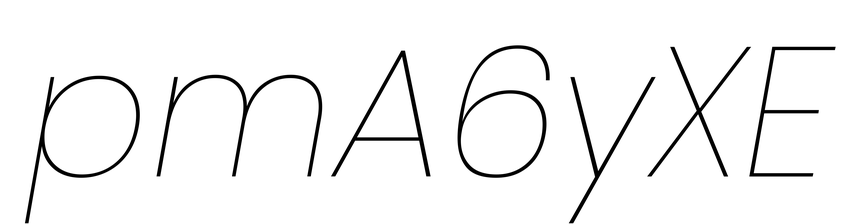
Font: Poppins-ThinItalic